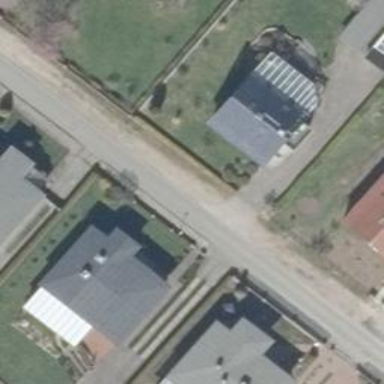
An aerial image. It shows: Smooth asphalt road in residential area.